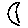
Label: moon